Question: I have an JMS producer and one consumer the broker is ActiveMQ, refer code below:
Sender Code
'''
package activemq;
import javax.jms.ConnectionFactory;
import javax.jms.MessageProducer;
import javax.jms.Queue;
import javax.jms.QueueConnection;
import javax.jms.Session;
import javax.jms.TextMessage;
import org.apache.activemq.ActiveMQConnectionFactory;
public class PlatformNotifier {
public static void main(String[] args) throws Exception{
ConnectionFactory connectionFactory=new ActiveMQConnectionFactory("tcp://localhost:61616");
QueueConnection connection=(QueueConnection)connectionFactory.createConnection();
connection.start();
Session session=connection.createSession(true, Session.AUTO_ACKNOWLEDGE);
Queue queue=session.createQueue("QUEUE.NOTIFICATION");
MessageProducer producer=session.createProducer(queue);
String message="from producer";
TextMessage textMessage=session.createTextMessage(message);
producer.send(textMessage);
session.close();
connection.stop();
connection.close();
}//main closing
}//class closing
'''
Receiver Code
'''
package activemq;
import javax.jms.Connection;
import javax.jms.ConnectionFactory;
import javax.jms.Destination;
import javax.jms.Message;
import javax.jms.MessageConsumer;
import javax.jms.Session;
import org.apache.activemq.ActiveMQConnectionFactory;
public class ServiceNotifier {
public static void main(String[] args) throws Exception{
System.out.println("Service Notifier");
ConnectionFactory connectionFactory=new ActiveMQConnectionFactory("tcp://localhost:61616");
Connection connection=connectionFactory.createConnection();
connection.start();
Session session=connection.createSession(true, Session.AUTO_ACKNOWLEDGE);
Destination queue=session.createQueue("QUEUE.NOTIFICATION");
MessageConsumer consumer=session.createConsumer(queue);
Message message=consumer.receive(60*1000);
System.out.println("Message = "+message);
session.close();
connection.stop();
connection.close();
}//main closing
}//class closing
'''
The problem is that ActiveMQ queue does not receive the message from the sender (refer screenshot):

When I send a message from the web console, it is received in the queue but from the producer nothing lands on the queue.
Another funny behaviour is that (as seen in the queue receiver code, the receiver exits after receiving the first message), again when I start the receiver, it receives the same message and keeps on doing it till I shut the server down and restart.
I am running on Windows 8.1, this is the first time I am encountering this problem. I would appreciate some help.
ActiveMQ -> 5.11.1
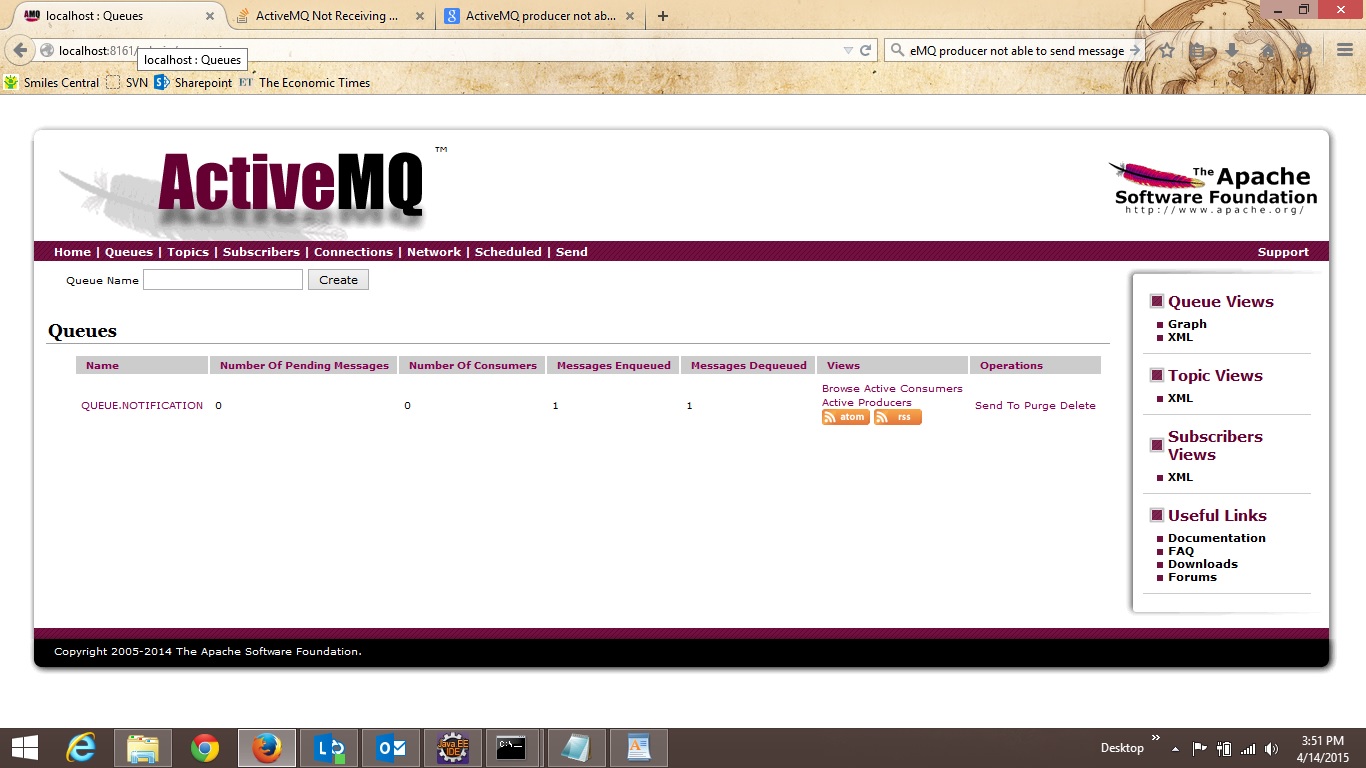
Answer: 'Session session=connection.createSession(true, Session.AUTO_ACKNOWLEDGE);'
this creates a transacted session even if you have used AUTO_ACK mode. So you are creating transacted sessions but not handling the JMS transactions. Use 'session.commit()' after you have sent/received a message.
Calling 'session.close()' on open JMS transaction rolls back that JMS transaction.
<URL>